Field crop: maize
Growth stage: 2
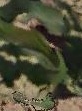
Species: maize